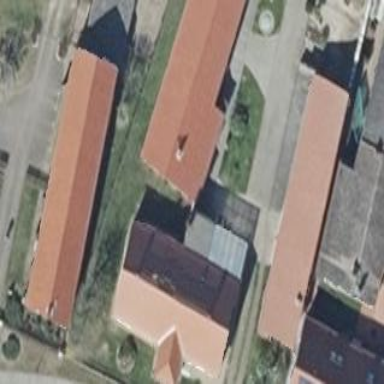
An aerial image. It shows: Building with gabled roof. The roof is red and oriented along the building.